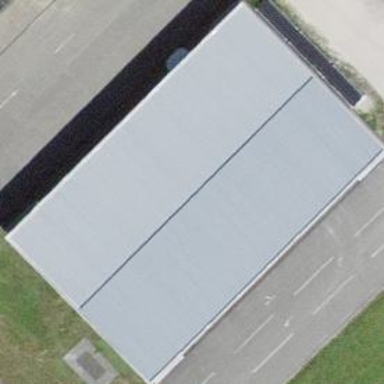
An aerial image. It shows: Garage.